Aerial crown-view tile of a tropical tree (Barro Colorado Island, Panama), acquired 20250715:
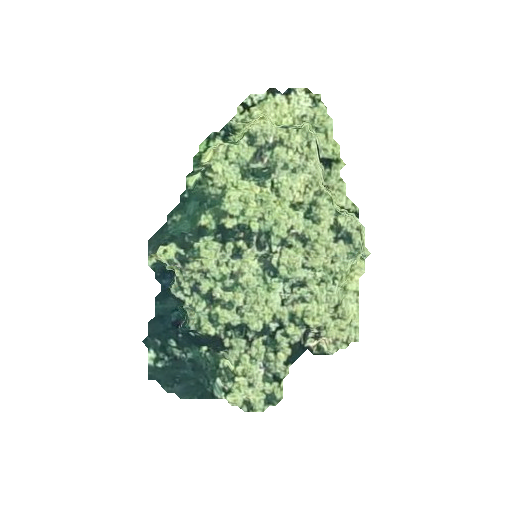
Species: Lonchocarpus heptaphyllus
GBIF accepted scientific name: Lonchocarpus heptaphyllus
Crown area: 75.345 m²